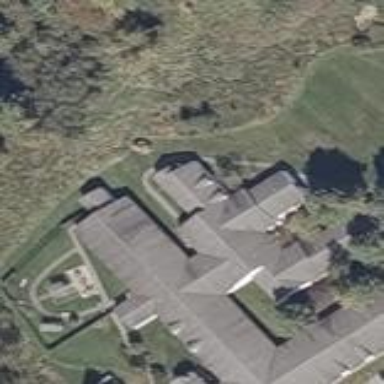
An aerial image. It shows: Nursing home building.